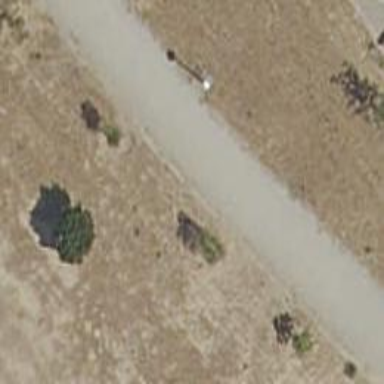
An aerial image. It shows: Compacted path road.